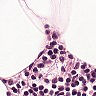
Metastatic tissue present: no